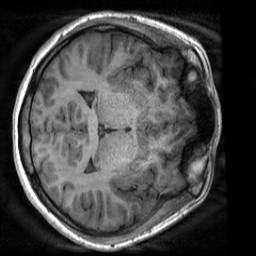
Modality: T1w
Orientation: axial
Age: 19
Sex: female
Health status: healthy
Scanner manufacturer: siemens
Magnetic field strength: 3 T
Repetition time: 2 s
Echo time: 0.00232 s